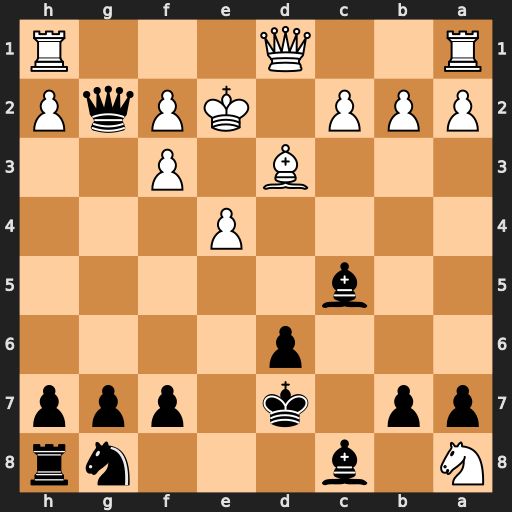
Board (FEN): N1b3nr/pp1k1ppp/3p4/2b5/4P3/3B1P2/PPP1KPqP/R2Q3R
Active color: b
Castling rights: -
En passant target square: -
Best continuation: Qxf2#